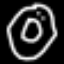
Label: donut